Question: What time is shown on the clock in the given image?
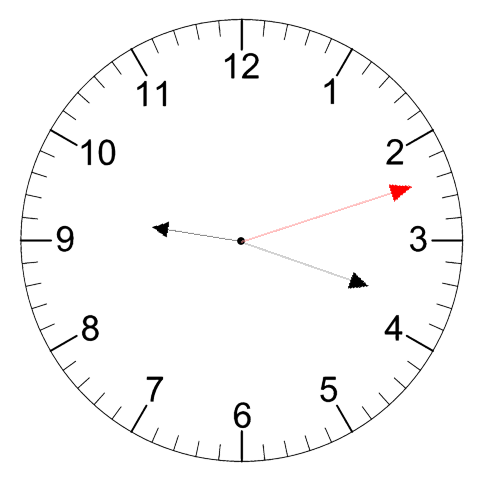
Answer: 09:18:12